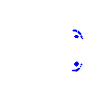
Particle: electron